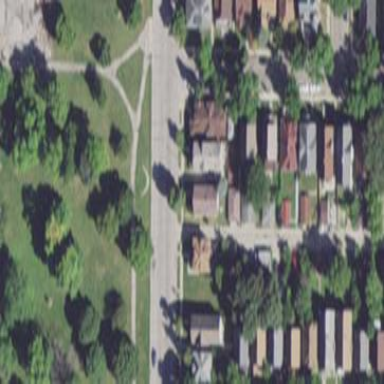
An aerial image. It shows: Sidewalk along the footway.